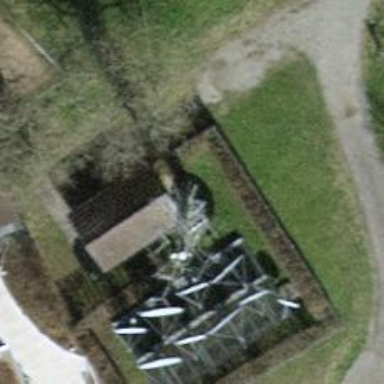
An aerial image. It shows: Antenna.